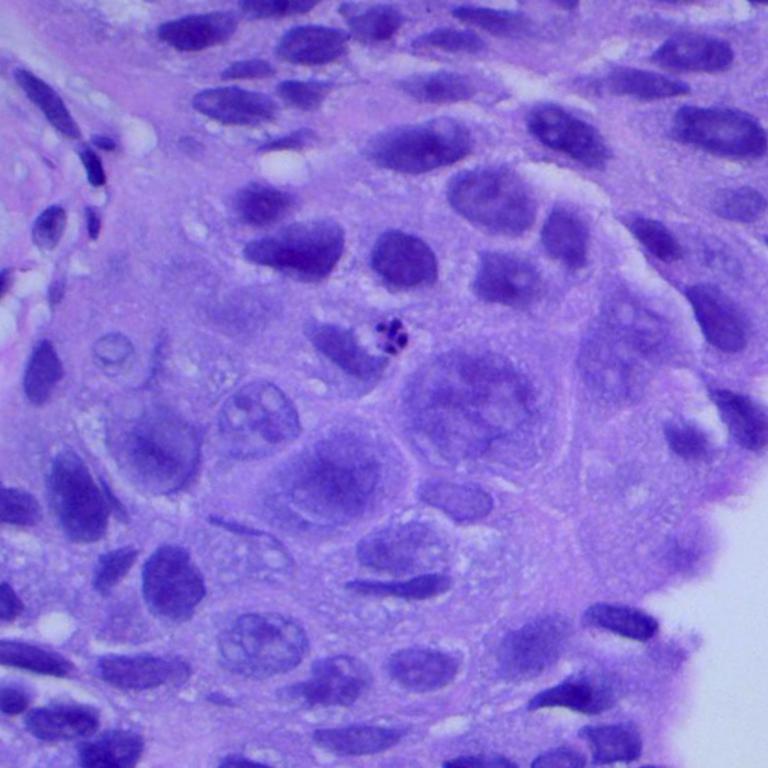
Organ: lung
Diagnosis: squamous carcinomas